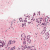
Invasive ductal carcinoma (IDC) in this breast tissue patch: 0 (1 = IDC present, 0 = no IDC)